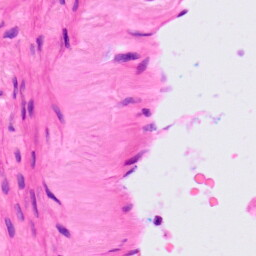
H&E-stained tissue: Lung